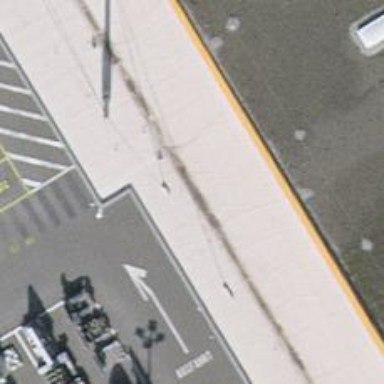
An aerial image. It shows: Bicycle parking area.